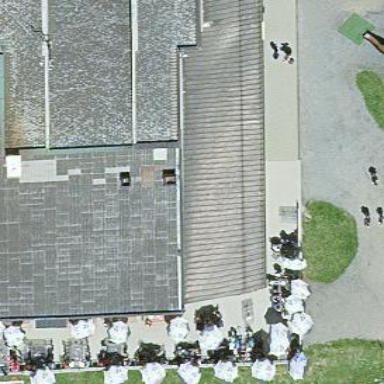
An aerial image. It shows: Restaurant in building.